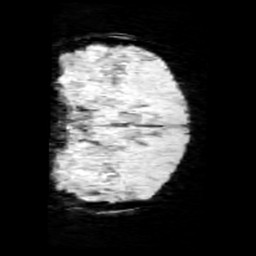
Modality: minIP
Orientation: coronal
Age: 9
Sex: female
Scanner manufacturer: siemens
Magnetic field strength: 3 T
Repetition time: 0.027 s
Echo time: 0.02 s